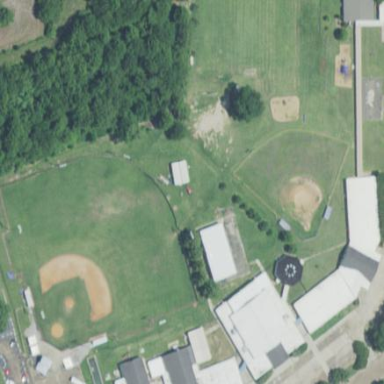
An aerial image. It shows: Baseball pitch for leisure and sports activities.